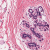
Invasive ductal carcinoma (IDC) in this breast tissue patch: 0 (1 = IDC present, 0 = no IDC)